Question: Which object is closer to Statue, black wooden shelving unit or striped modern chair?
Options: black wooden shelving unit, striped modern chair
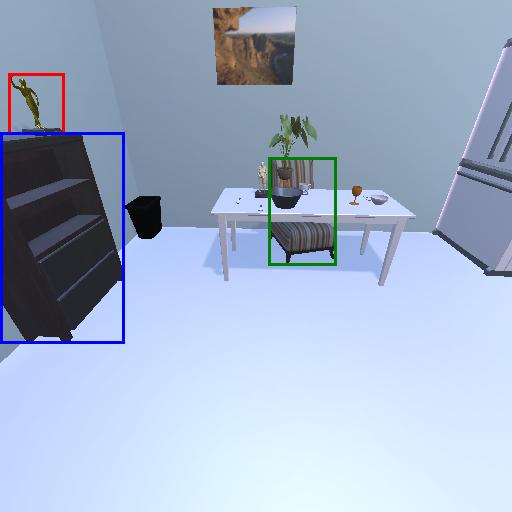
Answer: black wooden shelving unit